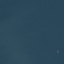
Label: SeaLake